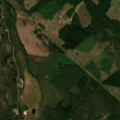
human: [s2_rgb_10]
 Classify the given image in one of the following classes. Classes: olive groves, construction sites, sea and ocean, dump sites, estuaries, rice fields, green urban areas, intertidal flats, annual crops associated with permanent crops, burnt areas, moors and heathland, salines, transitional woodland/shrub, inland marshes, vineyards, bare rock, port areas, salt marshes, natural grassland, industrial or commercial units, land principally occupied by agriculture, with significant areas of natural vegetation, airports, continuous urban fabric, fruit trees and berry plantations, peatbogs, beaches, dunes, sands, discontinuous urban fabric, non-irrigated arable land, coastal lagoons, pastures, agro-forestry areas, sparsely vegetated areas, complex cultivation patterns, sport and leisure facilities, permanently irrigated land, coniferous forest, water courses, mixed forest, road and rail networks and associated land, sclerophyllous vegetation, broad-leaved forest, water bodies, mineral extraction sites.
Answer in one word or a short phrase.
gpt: coniferous forest, mixed forest, transitional woodland/shrub